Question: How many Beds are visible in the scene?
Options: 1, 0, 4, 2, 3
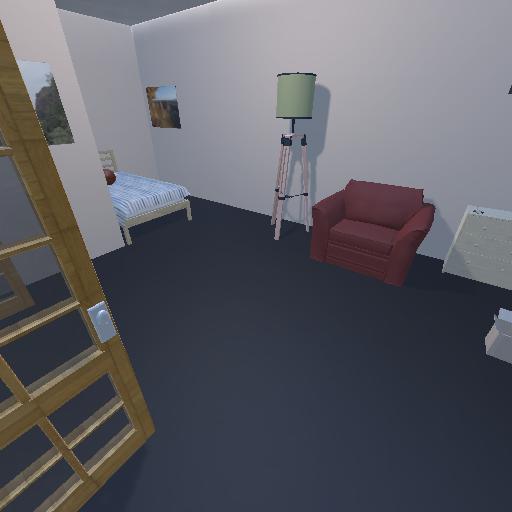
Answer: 1